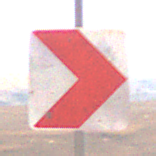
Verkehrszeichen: RichtungstafelnInKurvenKleinLinks
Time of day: Midday
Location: Outdoor (Nature)
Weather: PartlyCloudy
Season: NotSpecified
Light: Natural